Interaction volume radius: 5 \u00c5
Interaction volume height: 25 \u00c5
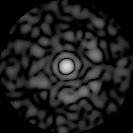
Disorder parameter: 0.8145